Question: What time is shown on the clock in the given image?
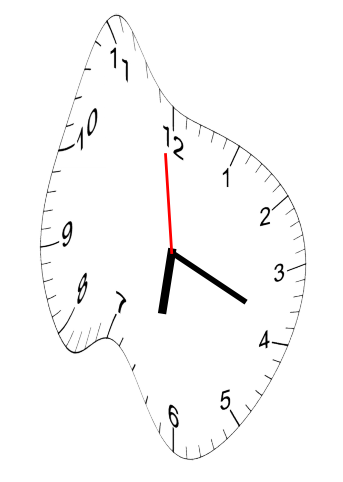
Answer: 06:18:59